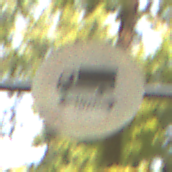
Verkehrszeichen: TatsaechlicheLaenge
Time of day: Midday
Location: Outdoor (Nature)
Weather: PartlyCloudy
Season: NotSpecified
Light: Natural